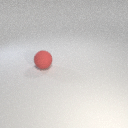
large red rubber sphere